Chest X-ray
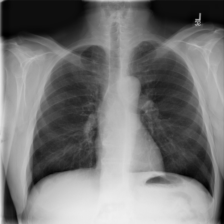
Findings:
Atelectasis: negative
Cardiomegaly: negative
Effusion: negative
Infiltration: negative
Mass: negative
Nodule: negative
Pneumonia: negative
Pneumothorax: negative
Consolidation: negative
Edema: negative
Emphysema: negative
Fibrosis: negative
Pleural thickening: negative
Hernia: negative